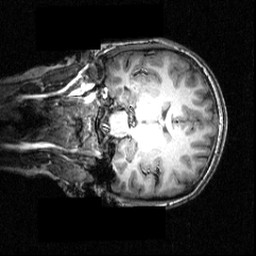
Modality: T1w
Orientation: coronal
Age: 20
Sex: female
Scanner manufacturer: siemens
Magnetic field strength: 3.951 T
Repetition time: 1.5 s
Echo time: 0.00335 s